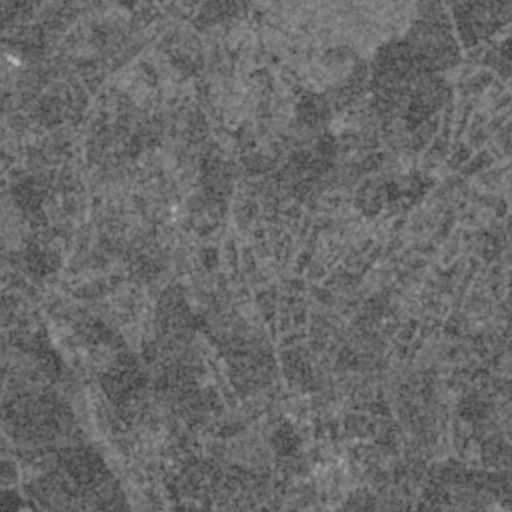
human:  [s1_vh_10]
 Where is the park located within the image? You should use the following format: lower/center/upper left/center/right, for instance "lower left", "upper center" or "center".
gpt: The park is located in the lower right of the image.
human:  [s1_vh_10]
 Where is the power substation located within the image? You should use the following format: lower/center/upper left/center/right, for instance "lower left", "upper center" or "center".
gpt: The power substation is located in the lower center of the image.
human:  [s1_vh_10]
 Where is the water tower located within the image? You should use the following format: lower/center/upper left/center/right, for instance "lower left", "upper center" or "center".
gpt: The water tower is located in the lower center of the image.
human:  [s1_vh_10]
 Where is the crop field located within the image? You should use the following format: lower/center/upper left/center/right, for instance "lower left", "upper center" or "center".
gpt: There is no crop field in the image.

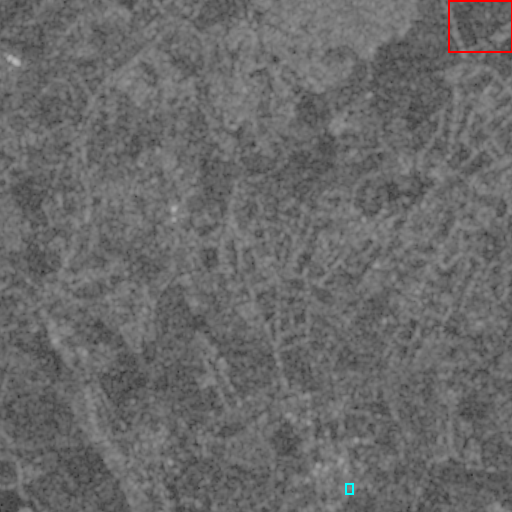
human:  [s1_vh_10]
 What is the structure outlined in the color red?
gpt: The structure outlined in red is a crop field.
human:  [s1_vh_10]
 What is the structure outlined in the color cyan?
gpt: The structure outlined in cyan is a park.
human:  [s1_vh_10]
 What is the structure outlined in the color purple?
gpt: There is no purple outline.